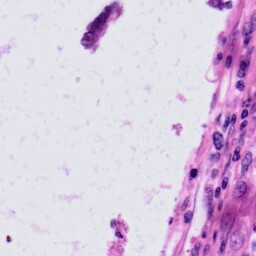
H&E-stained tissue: Skin